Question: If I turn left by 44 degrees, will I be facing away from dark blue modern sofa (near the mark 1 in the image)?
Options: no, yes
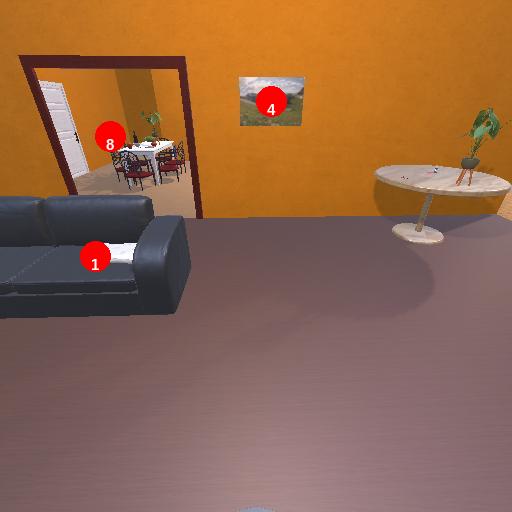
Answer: no